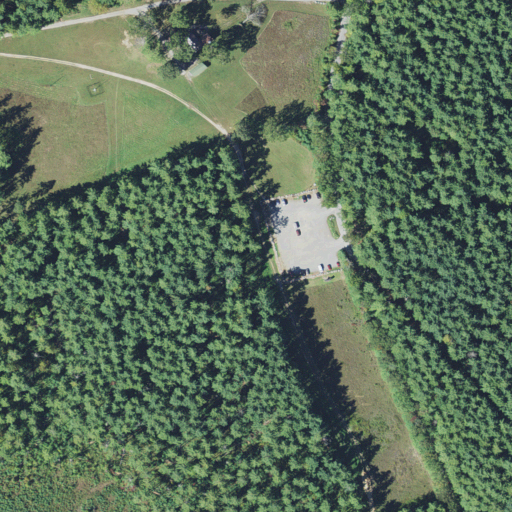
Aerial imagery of plain(s) in North Carolina named The Flatwoods containing evergreen forest, pasture, open development, mixed forest, shrub, low intensity development, and medium intensity development